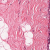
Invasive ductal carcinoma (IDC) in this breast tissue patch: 0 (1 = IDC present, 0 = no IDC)